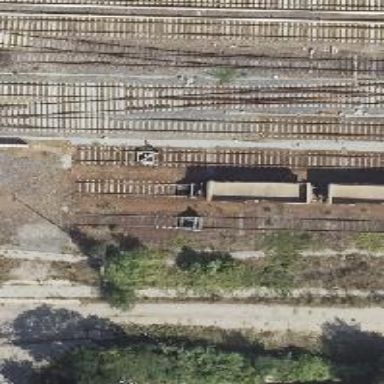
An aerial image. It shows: Signal on the railway track. It is positioned in the track.